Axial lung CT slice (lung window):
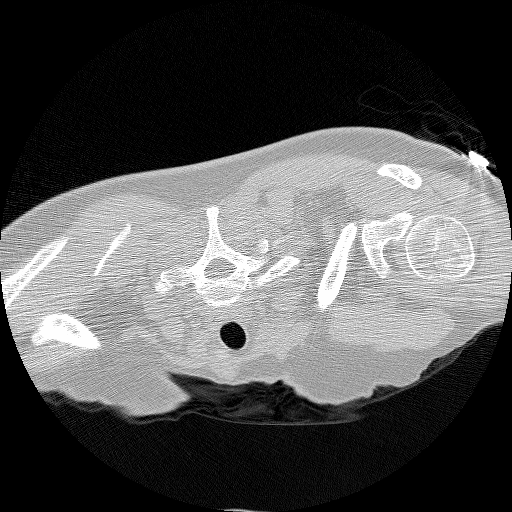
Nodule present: no